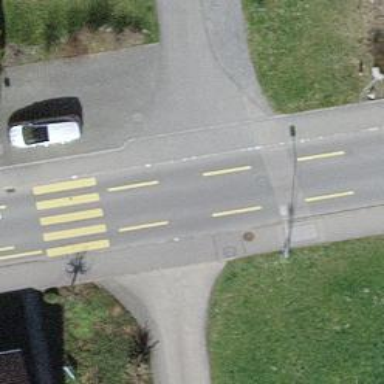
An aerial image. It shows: Unmarked road crossing.